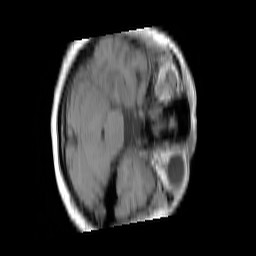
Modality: T1w
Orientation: axial
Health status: ill
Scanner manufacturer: siemens
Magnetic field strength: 3 T
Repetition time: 0.4 s
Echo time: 0.00272 s